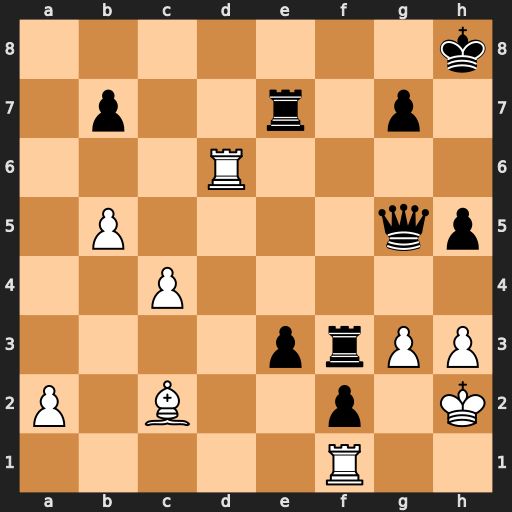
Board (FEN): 7k/1p2r1p1/3R4/1P4qp/2P5/4prPP/P1B2p1K/5R2
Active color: w
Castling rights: -
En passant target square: -
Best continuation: Rd8+ Re8 Rxe8+ Rf8 Rxf8#